【题型】填空题　【知识点】向量　【难度】easy
如图，在边长为 1 的正方形 $ABCD$ 中，$P$ 是以 $A$ 为圆心，$AB$ 为半径的圆弧（在正方形内，包括边界点）
上的任意一点，则 $\overrightarrow{PA} \cdot \overrightarrow{PB}$ 的取值范围是\underline{\quad\quad}.

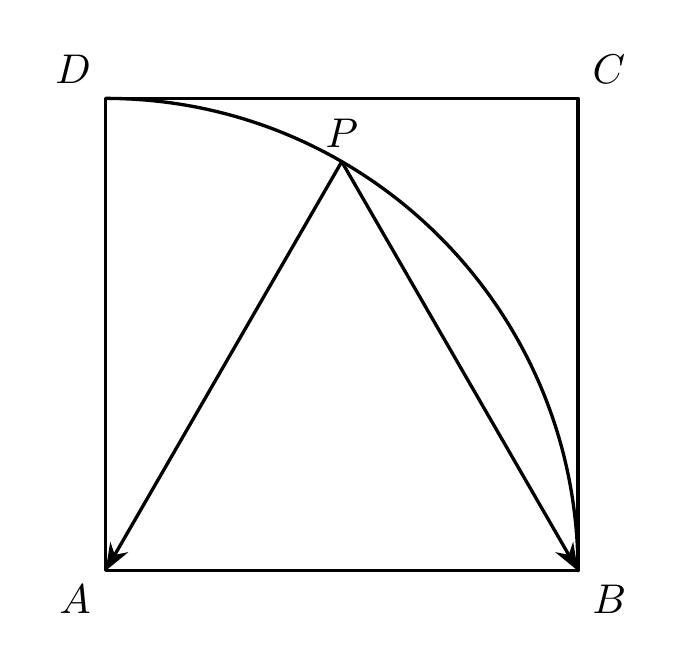
【解答】
【答案】$[0, 1]$

【分析】根据数量积的运算律及向量数量积定义计算求解.

【详解】如图，取 $AB$ 的中点 $E$，$\overrightarrow{PA} \cdot \overrightarrow{PB} = (\overrightarrow{PE} + \overrightarrow{EA})(\overrightarrow{PE} - \overrightarrow{EA}) = \overrightarrow{PE}^2 - \frac{1}{4}$，

而 $PE \in \left[ \frac{1}{2}, \frac{\sqrt{5}}{2} \right]$，所以 $\overrightarrow{PA} \cdot \overrightarrow{PB} \in [0, 1]$.

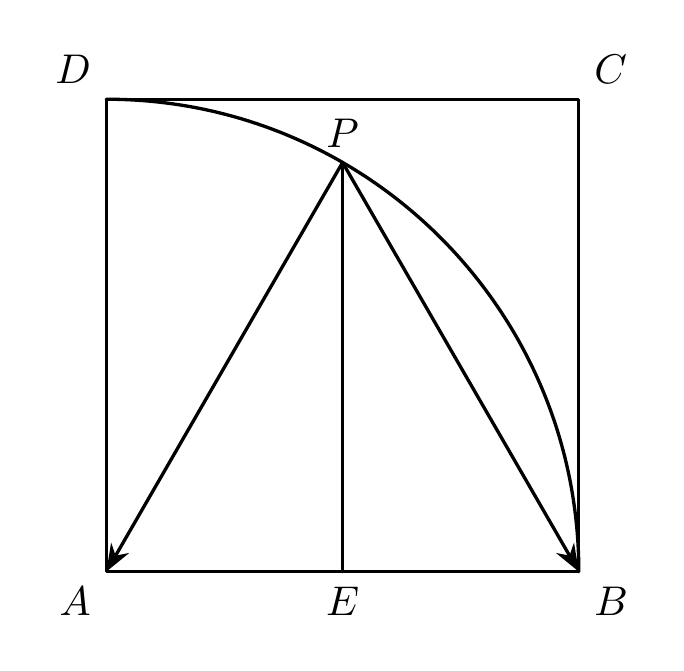